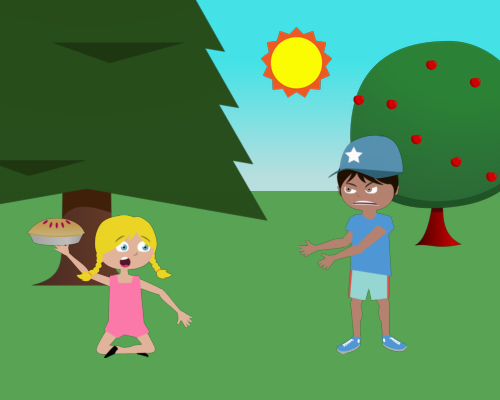
apple tree to the right with a small sun in the center sky a pine tee on left in front is a surprised girl holding a pie on the right is an angry boy holding his arms out and wearing a blue cap